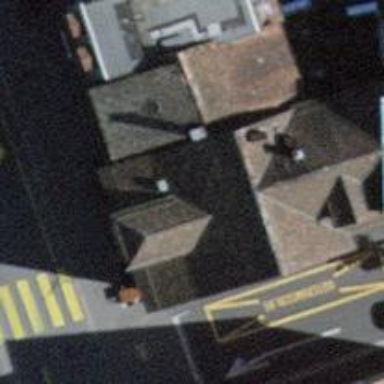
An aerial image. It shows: Restaurant.